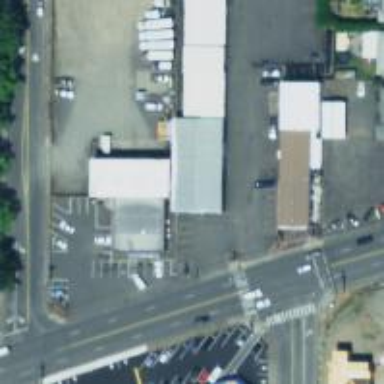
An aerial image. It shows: Convenience shop.